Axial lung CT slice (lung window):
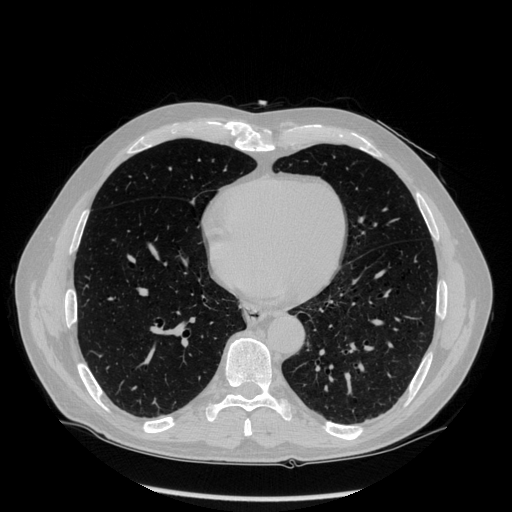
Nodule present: no